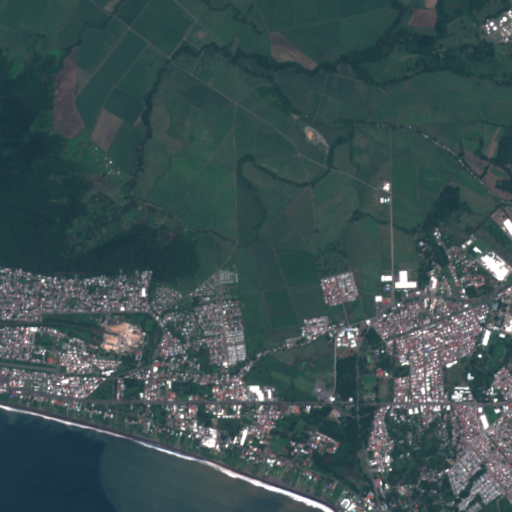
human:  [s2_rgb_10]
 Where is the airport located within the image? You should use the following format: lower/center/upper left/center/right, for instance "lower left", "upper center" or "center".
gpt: The airport is located in the lower left of the image.
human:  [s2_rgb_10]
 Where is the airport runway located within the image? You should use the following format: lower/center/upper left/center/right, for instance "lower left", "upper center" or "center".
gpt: The airport runway is located in the lower left of the image.
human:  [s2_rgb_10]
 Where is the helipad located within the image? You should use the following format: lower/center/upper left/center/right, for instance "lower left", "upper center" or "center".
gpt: The helipad is located in the lower center of the image.
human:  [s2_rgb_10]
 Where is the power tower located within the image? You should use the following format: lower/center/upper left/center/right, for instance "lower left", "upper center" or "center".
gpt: The power tower is located in the upper right of the image.
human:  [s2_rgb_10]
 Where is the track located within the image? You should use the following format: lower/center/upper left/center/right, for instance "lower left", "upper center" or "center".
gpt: The track is located in the lower right of the image.
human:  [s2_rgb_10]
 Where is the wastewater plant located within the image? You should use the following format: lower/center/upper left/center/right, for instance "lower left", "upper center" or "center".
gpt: The wastewater plant is located in the lower right of the image.
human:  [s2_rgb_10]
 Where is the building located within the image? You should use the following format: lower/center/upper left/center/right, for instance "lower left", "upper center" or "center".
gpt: There is no building in the image.